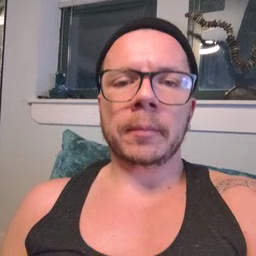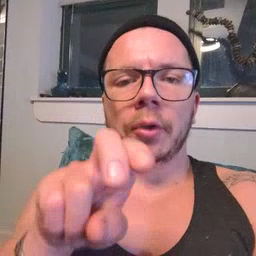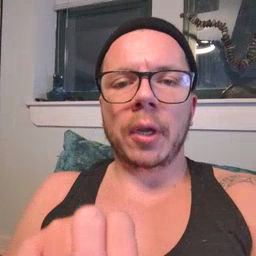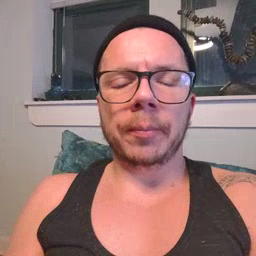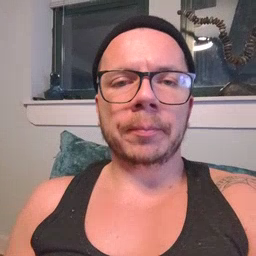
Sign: chair